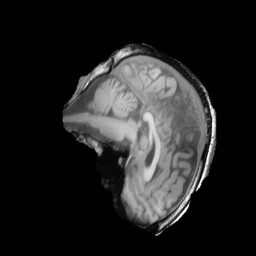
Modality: T1w
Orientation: sagittal
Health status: ill
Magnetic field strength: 3 T